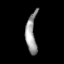
Tissue: lung
Cell type: Endothelial cells
Senescence score: 0.5408
Nuclear area (px): 415
Mean DAPI intensity: 149.687